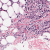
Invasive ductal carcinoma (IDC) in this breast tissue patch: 0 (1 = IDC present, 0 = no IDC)